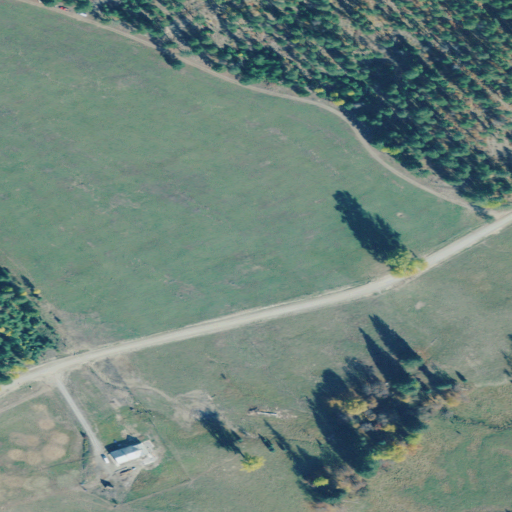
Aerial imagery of valley in Montana named Foote Gulch containing shrub, evergreen forest, herbaceous wetlands, pasture, and low intensity development